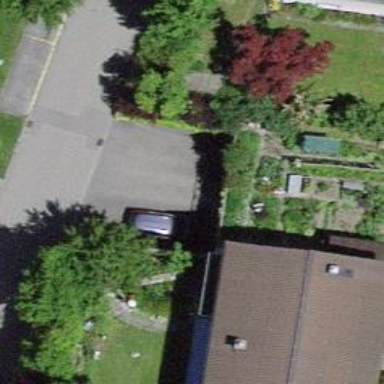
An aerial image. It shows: Parking entrance.